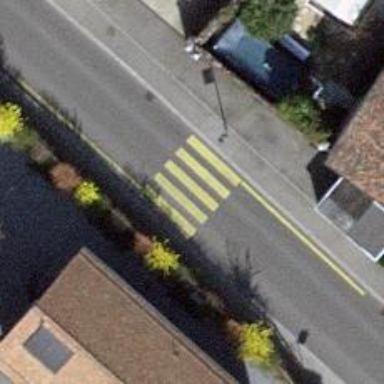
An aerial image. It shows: Marked crossing with zebra stripes on the road.